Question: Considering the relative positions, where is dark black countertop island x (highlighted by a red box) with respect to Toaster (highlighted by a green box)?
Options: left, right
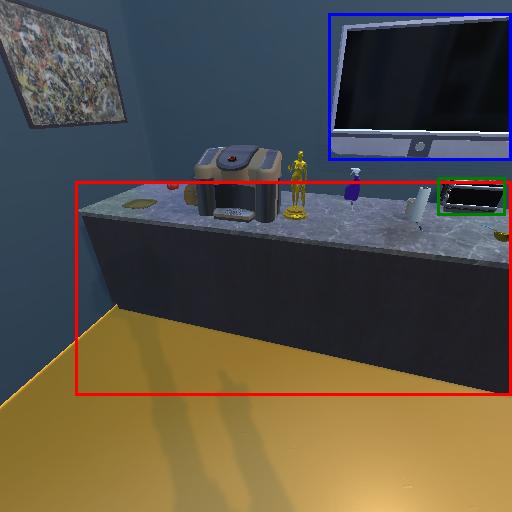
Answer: left